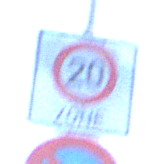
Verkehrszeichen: BeginnZone20
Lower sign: EingeschraenktesHalteverbot
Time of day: MorningAfternoon
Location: Outdoor (Nature)
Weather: PartlyCloudy
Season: NotSpecified
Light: Natural